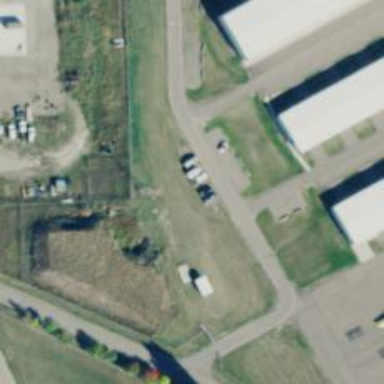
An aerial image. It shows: Asphalt taxiway in the airport.